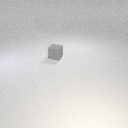
small gray rubber cube